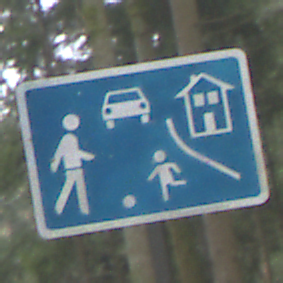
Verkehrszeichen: BeginnVerkehrsberuhigterBereich
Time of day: Midday
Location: Outdoor (Nature)
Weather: Overcast
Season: NotSpecified
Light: Natural